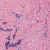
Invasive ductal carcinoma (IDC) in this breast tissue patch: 1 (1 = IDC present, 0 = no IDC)